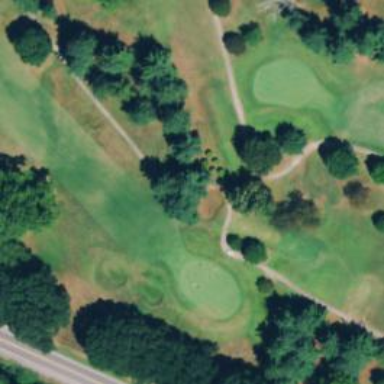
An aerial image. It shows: Path used for both walking and golf.